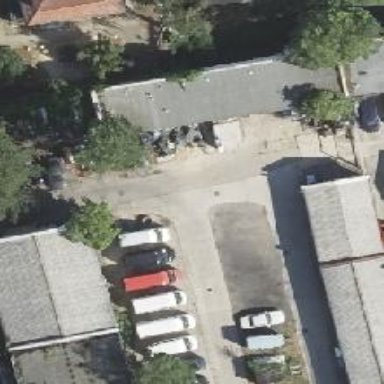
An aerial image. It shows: Car repair shop.